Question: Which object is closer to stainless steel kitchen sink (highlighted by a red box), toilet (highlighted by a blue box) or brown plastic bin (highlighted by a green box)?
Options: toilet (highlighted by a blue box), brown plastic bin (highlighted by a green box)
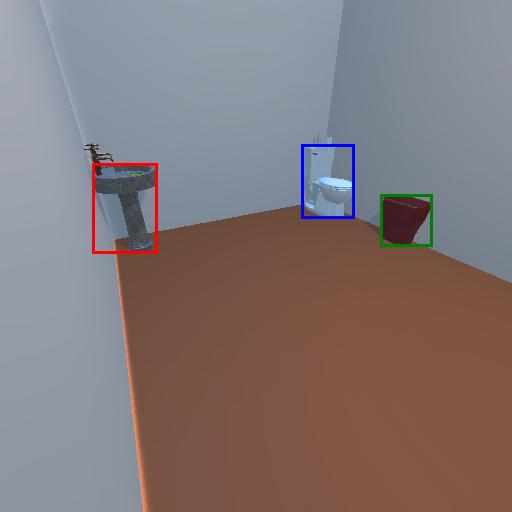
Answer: toilet (highlighted by a blue box)